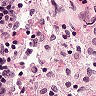
Metastatic tissue present: no